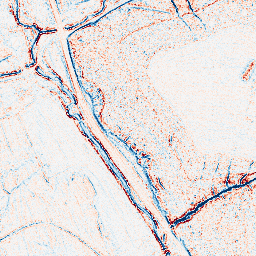
Category: edge_preserving
Decomposition family: bilateral
Decomposition parameters: d: 5
sigma_color: 150
sigma_space: 25
Upsampling method: sinc_hamming
Upsampling parameters: scale: 8
kernel_size: 16
Upsampling scale: 8